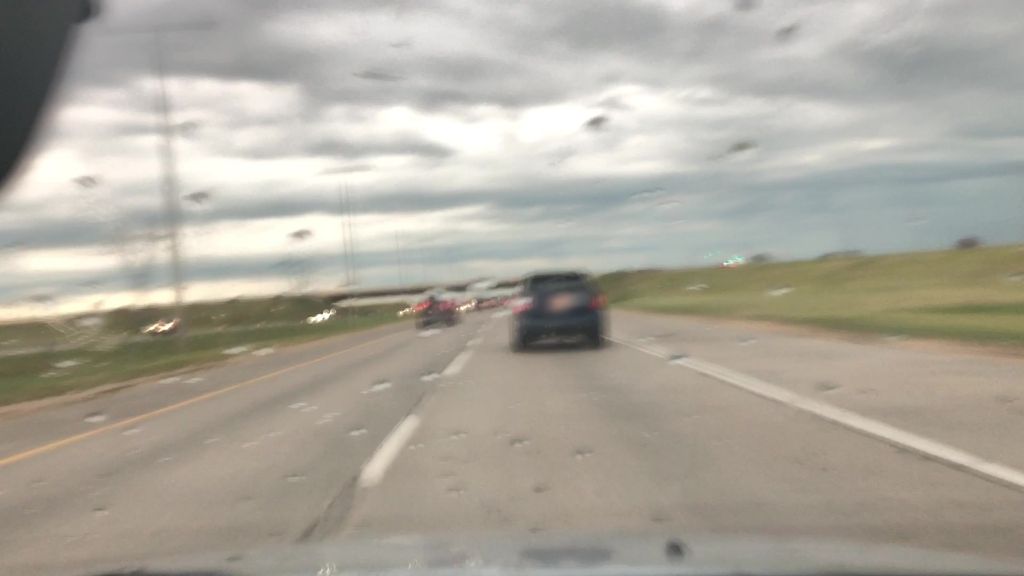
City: edmonton